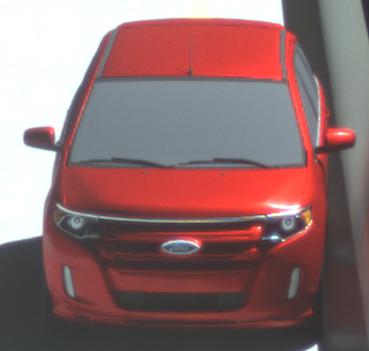
Make: Ford
Model: Edge
Detailed model: Gen. 1 Facelift
Model produced from: 2010
Model produced until: 2015
Doors: 5
Color: red
Road condition: dry road
Daytime: midday
Contrast: high contrast